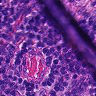
Metastatic tissue present: no